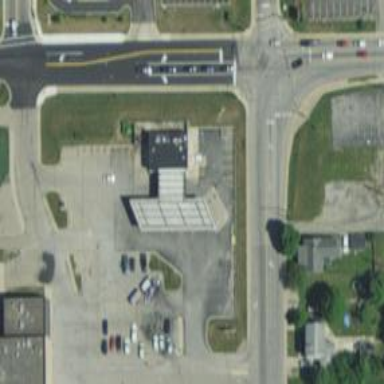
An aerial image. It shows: Convenience shop.